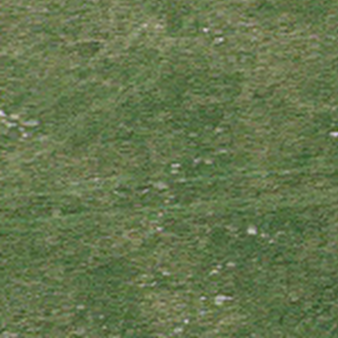
Label: other